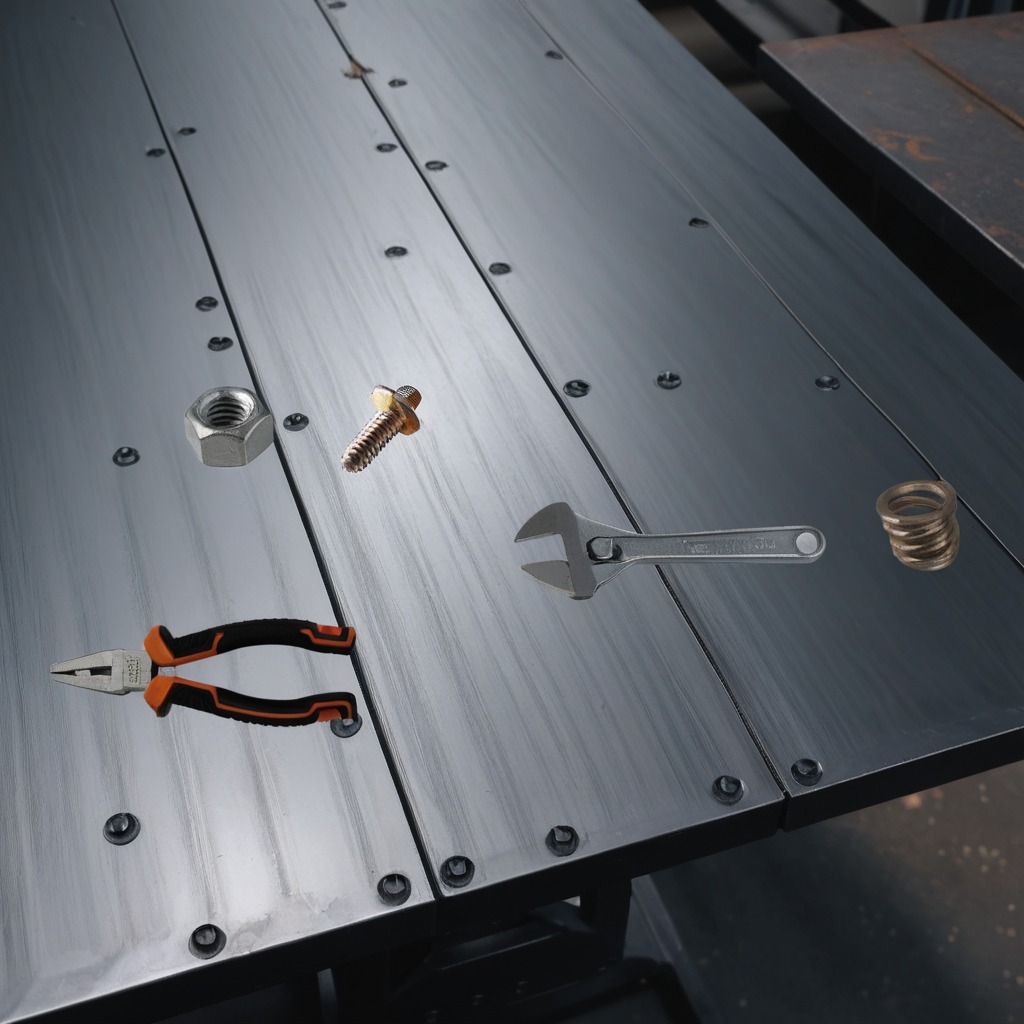
A metal machine screw, pliers, a coiled metal spring, nut, and wrench are lying on the cold steel table in a mining workshop.